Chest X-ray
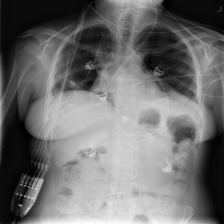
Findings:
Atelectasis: positive
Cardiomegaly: negative
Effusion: negative
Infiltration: negative
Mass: negative
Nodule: negative
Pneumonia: negative
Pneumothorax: negative
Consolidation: negative
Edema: negative
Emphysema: negative
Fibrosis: negative
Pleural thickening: negative
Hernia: negative